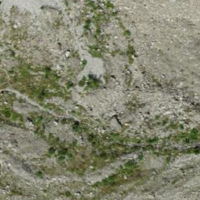
EUNIS habitat code: 48
Species observed at this site:
Chamaenerion angustifolium